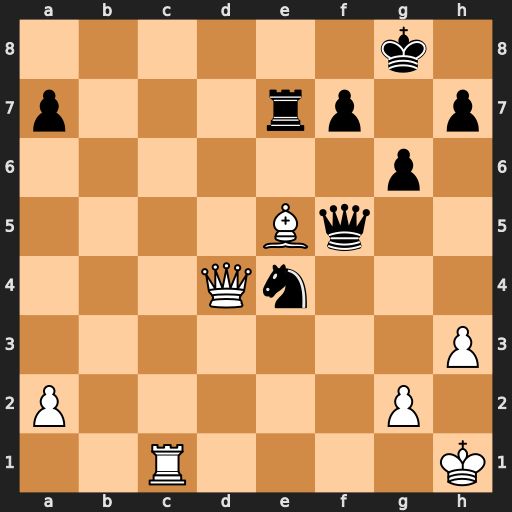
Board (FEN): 6k1/p3rp1p/6p1/4Bq2/3Qn3/7P/P5P1/2R4K
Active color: w
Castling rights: -
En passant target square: -
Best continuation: Qd8+ Re8 Qxe8#